Aerial crown-view tile of a tropical tree (Barro Colorado Island, Panama), acquired 20240813:
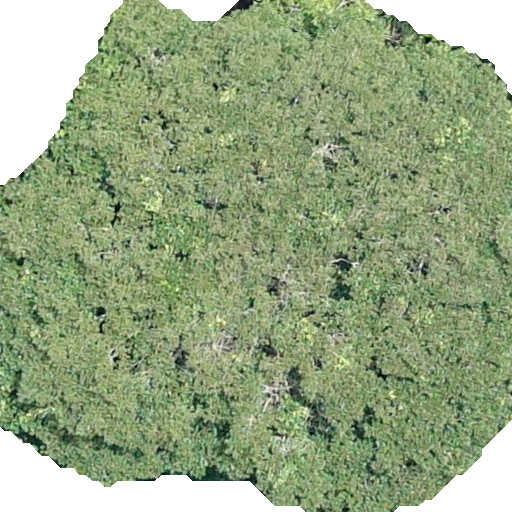
Species: Dipteryx oleifera
GBIF accepted scientific name: Dipteryx oleifera
Crown area: 388.469 m²